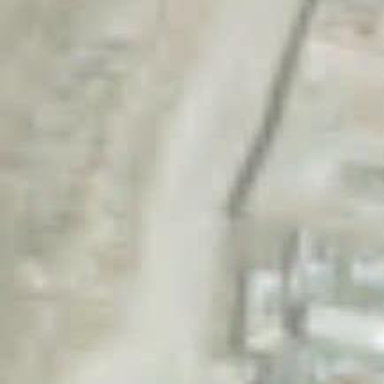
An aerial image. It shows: Wall is shown in the image.